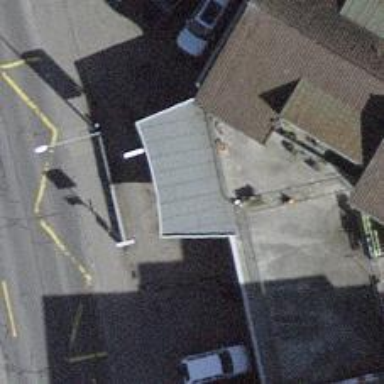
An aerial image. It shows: Fuel station.